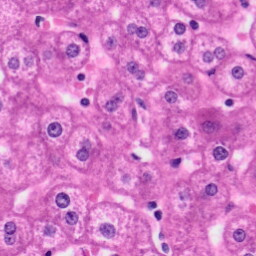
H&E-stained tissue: Liver